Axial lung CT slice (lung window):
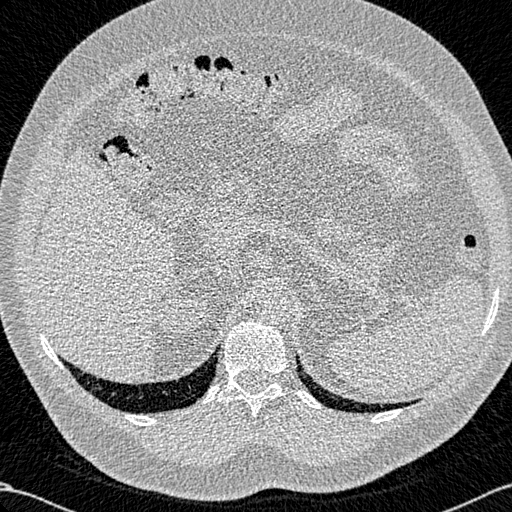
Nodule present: no